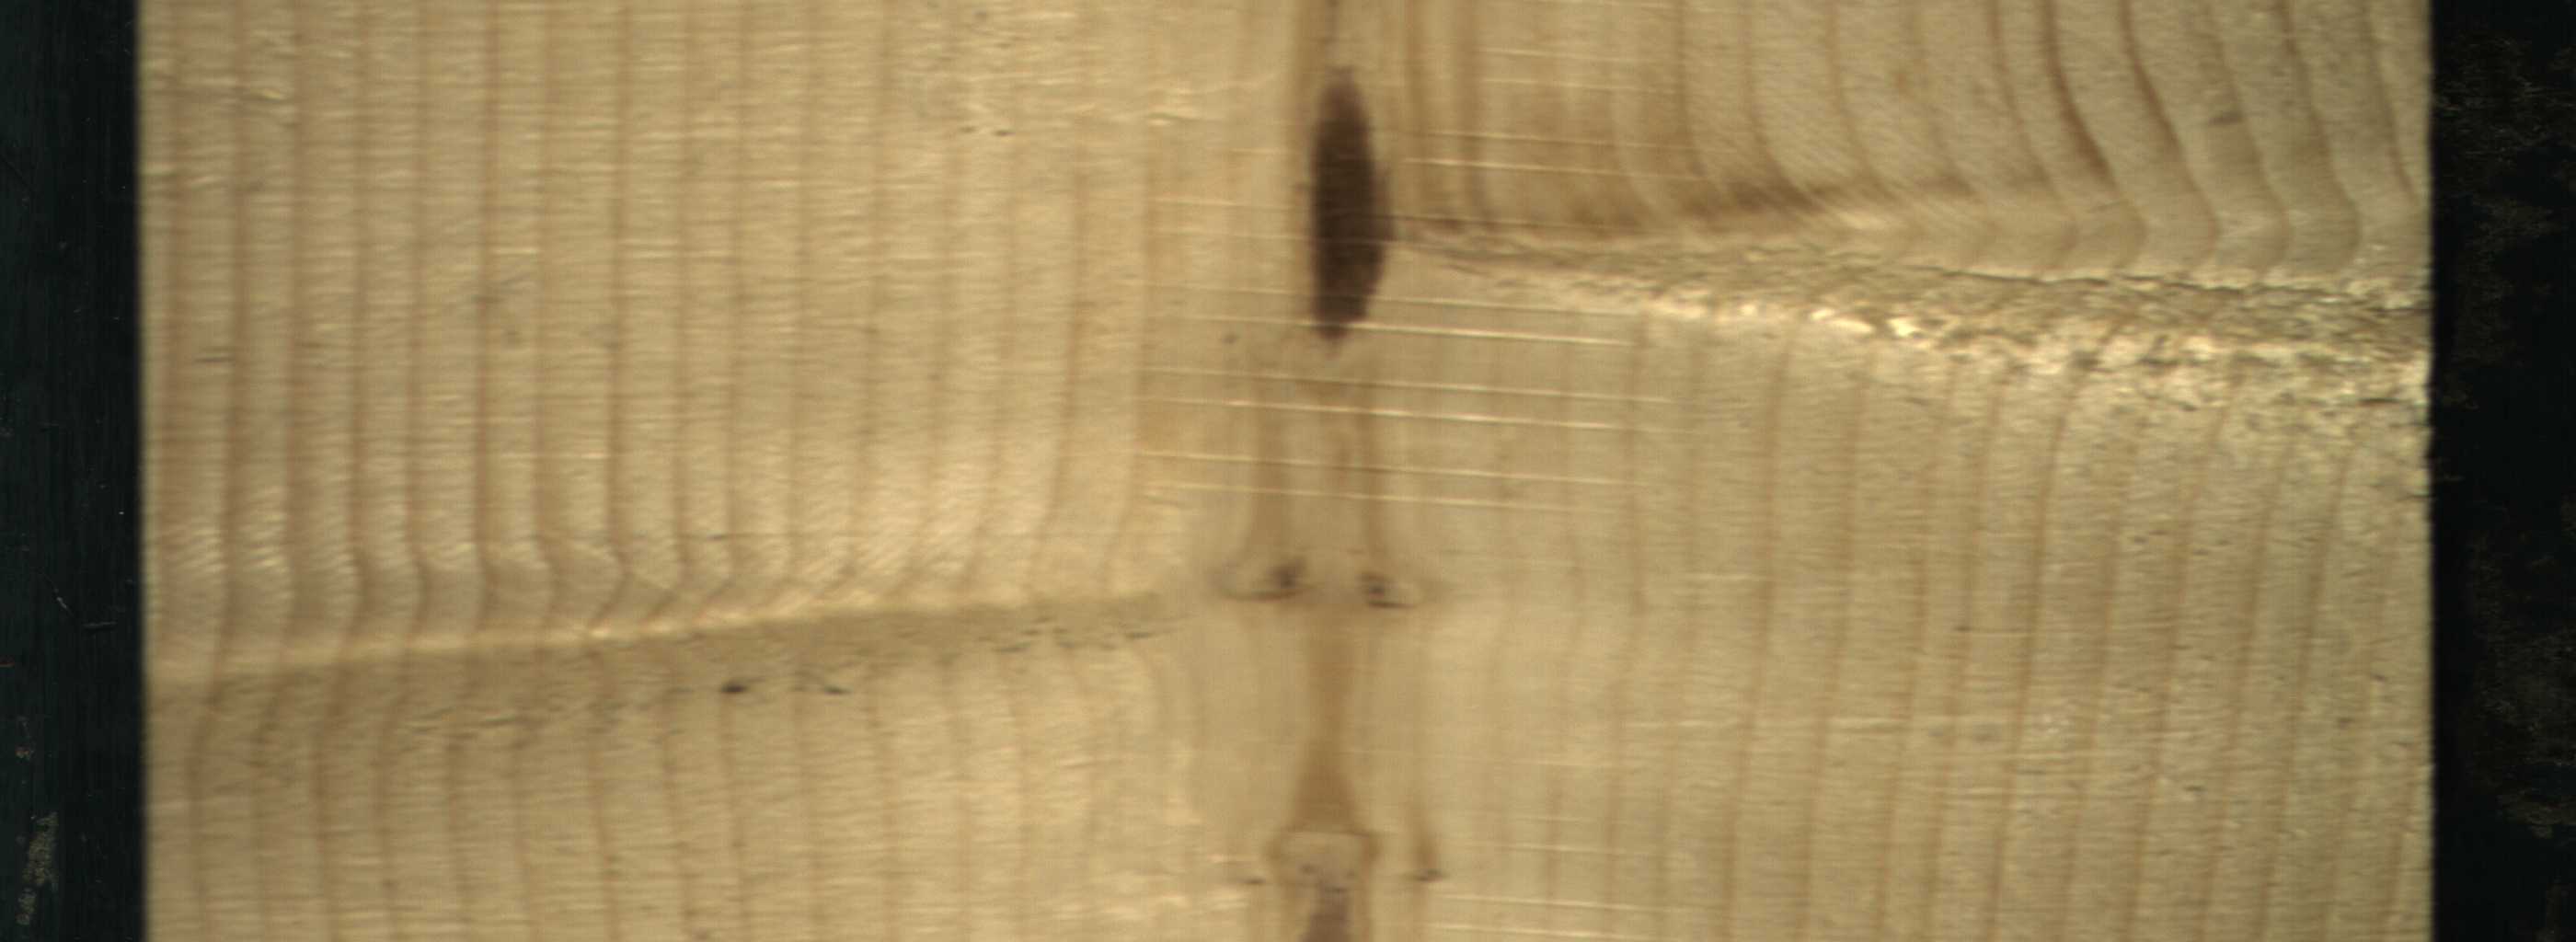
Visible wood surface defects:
Marrow